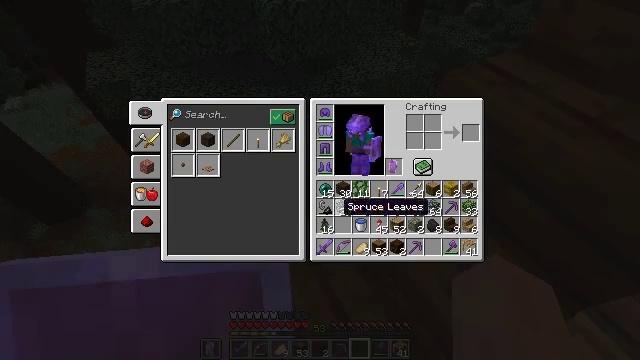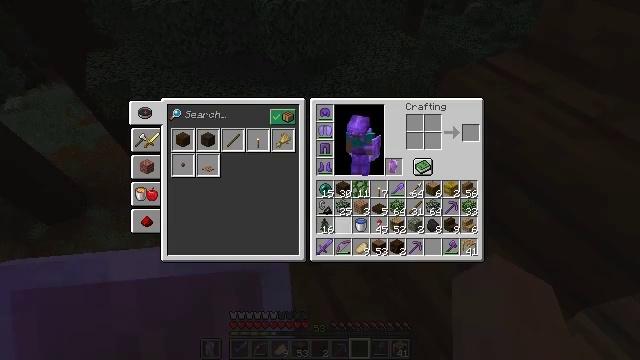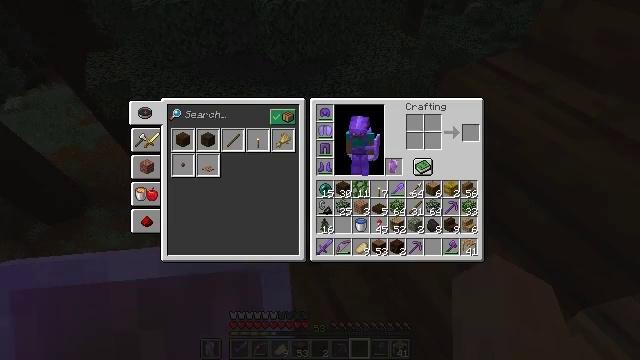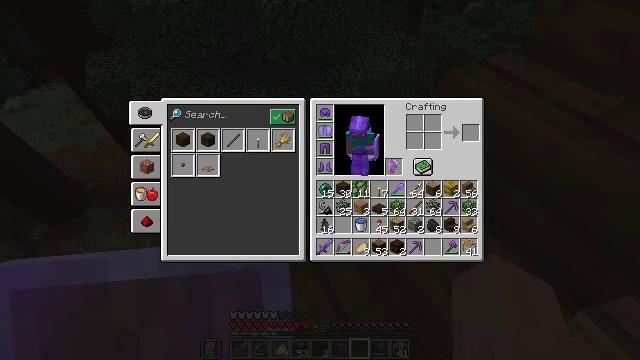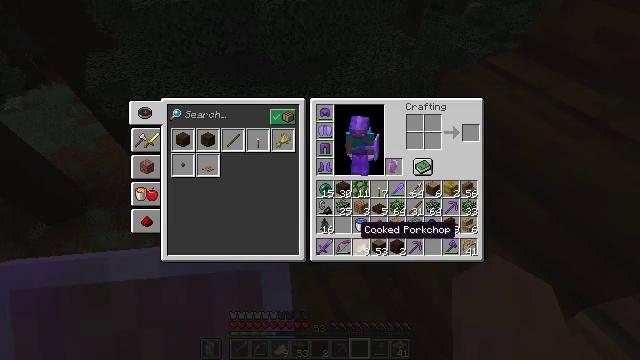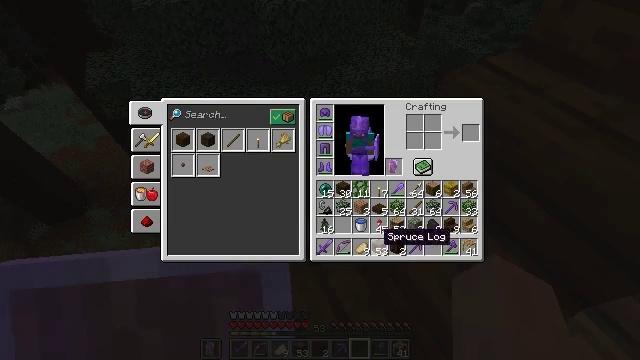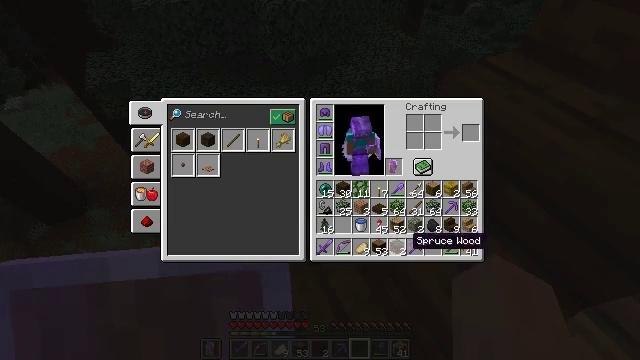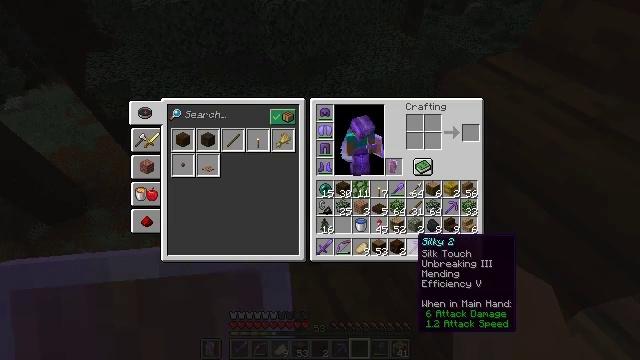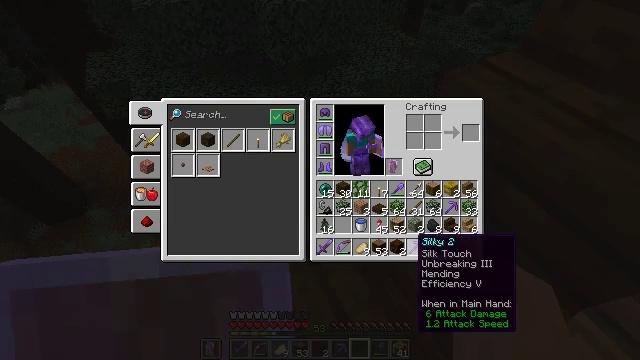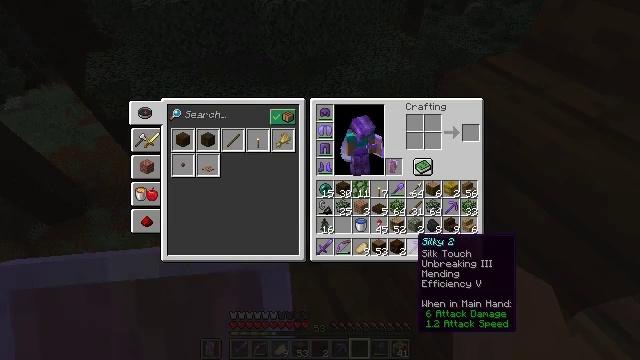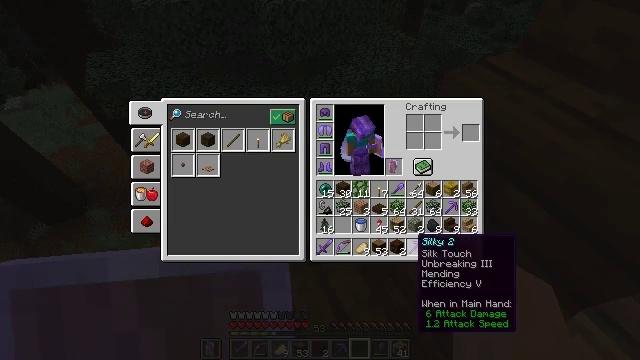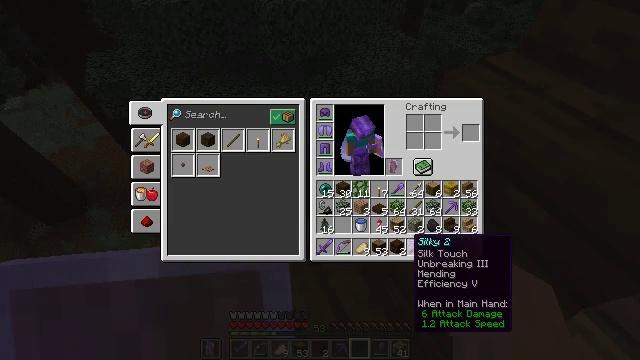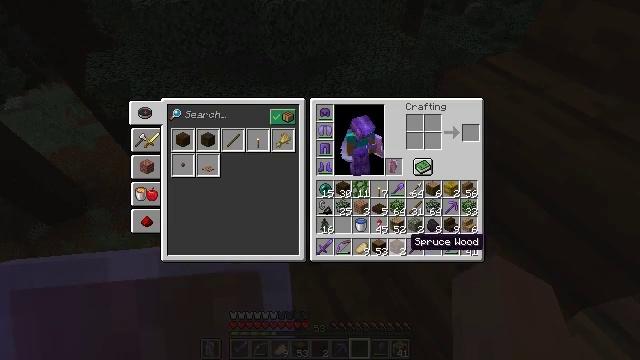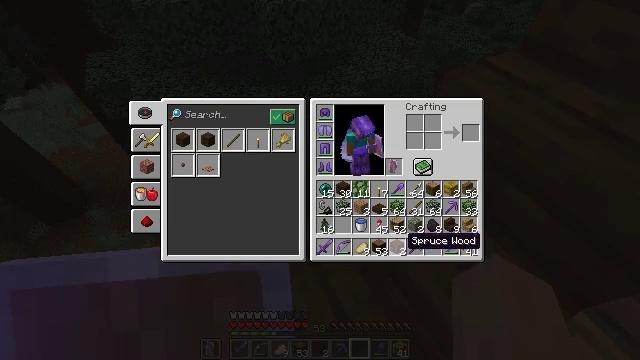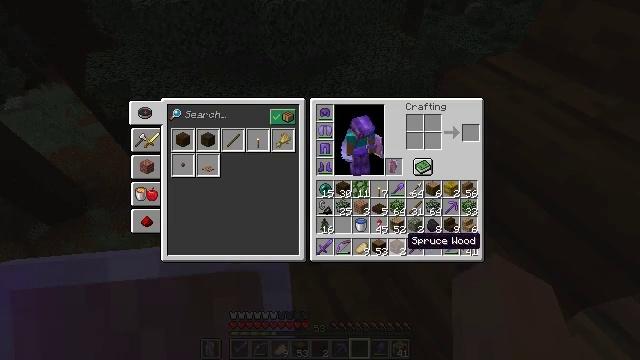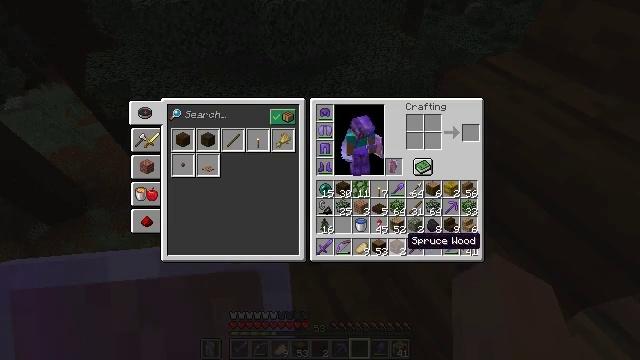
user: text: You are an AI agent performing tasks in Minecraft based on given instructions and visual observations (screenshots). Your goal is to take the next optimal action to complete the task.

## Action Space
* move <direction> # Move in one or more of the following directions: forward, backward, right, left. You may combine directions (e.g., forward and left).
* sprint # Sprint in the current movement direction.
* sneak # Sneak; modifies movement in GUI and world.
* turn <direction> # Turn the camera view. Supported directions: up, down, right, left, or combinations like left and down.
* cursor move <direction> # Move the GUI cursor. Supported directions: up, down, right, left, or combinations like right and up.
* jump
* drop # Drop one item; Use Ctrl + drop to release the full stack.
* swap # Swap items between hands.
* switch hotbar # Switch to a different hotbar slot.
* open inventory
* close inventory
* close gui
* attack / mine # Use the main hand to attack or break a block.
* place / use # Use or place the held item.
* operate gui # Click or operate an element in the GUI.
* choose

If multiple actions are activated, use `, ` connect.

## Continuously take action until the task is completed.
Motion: motion action
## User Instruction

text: Attack the stripped spruce log to gather it.
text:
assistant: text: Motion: turn right and down
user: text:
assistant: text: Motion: no_op
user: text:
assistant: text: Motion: no_op
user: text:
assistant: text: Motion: no_op
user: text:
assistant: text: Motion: sneak, turn right and down
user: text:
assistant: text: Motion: sneak, turn right
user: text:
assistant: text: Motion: sneak
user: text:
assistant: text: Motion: sneak
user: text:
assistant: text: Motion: sneak
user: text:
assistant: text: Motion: sneak
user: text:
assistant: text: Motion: sneak
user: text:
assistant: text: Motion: sneak
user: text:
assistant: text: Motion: sneak
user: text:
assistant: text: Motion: sneak
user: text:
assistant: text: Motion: sneak
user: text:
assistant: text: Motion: sneak
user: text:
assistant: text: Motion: sneak
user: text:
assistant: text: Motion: sneak, attack / mine
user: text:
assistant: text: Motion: sneak, attack / mine
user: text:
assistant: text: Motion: sneak
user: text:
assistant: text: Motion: no_op
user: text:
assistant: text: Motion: no_op
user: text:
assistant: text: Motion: no_op
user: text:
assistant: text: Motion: no_op
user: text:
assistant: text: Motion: no_op
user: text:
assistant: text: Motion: turn right and up
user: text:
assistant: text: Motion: turn right and up
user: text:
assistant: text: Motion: turn right and up
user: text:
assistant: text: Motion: turn right and up
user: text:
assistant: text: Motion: turn right and up